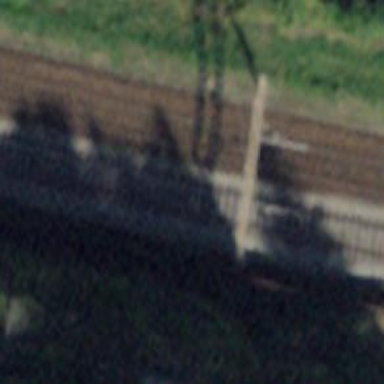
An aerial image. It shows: Single railway track with electrification through contact line.